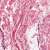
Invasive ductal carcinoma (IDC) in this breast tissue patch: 0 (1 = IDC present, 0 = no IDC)